Aerial crown-view tile of a tropical tree (Barro Colorado Island, Panama), acquired 20250818:
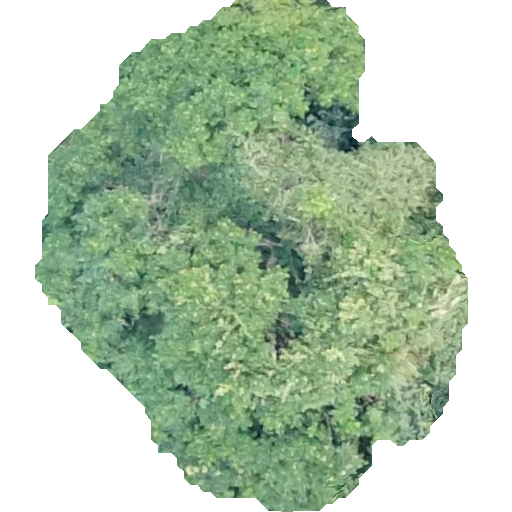
Species: Zanthoxylum ekmanii
GBIF accepted scientific name: Zanthoxylum ekmanii
Crown area: 219.216 m²